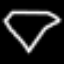
Label: diamond